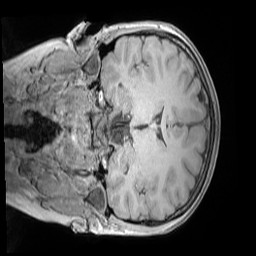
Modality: MP2RAGE
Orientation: coronal
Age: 10
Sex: female
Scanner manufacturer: siemens
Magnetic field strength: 3 T
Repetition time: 4 s
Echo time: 0.00303 s